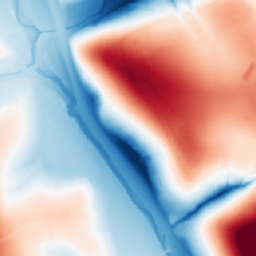
Category: classical
Decomposition family: gaussian
Decomposition parameters: sigma: 50
Upsampling method: nearest
Upsampling parameters: scale: 2
Upsampling scale: 2